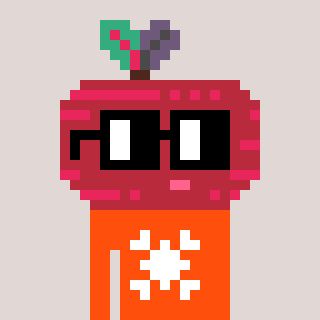
a pixel art character with square black glasses, a beet-shaped head and a orange-colored body on a warm background